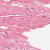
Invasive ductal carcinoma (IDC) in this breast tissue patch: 0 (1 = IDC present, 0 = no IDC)